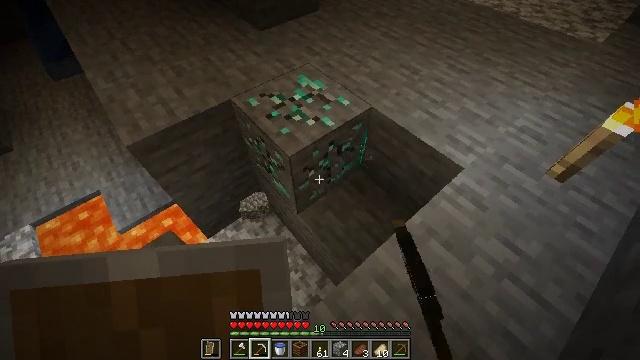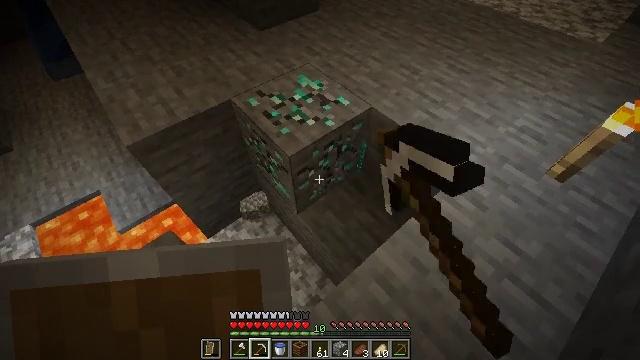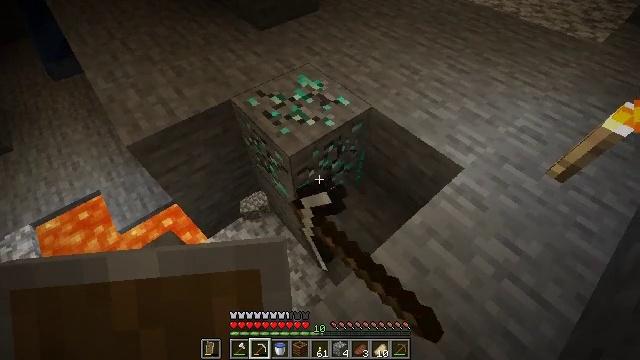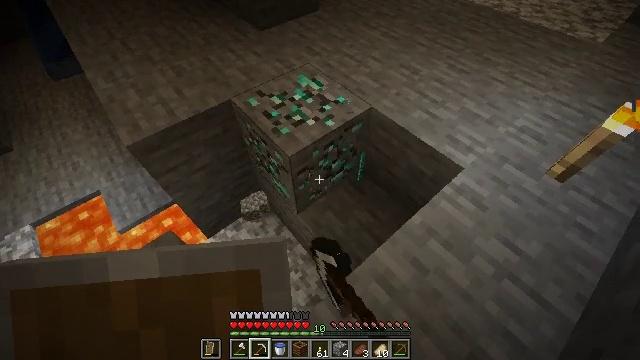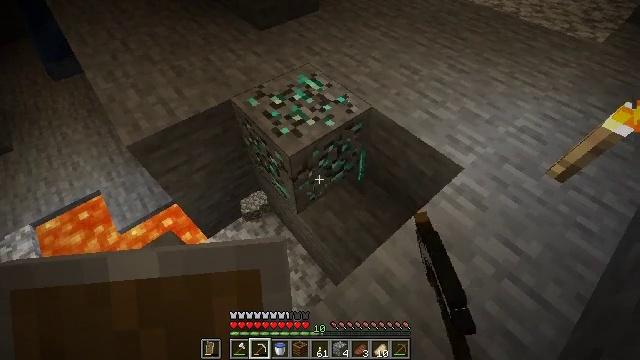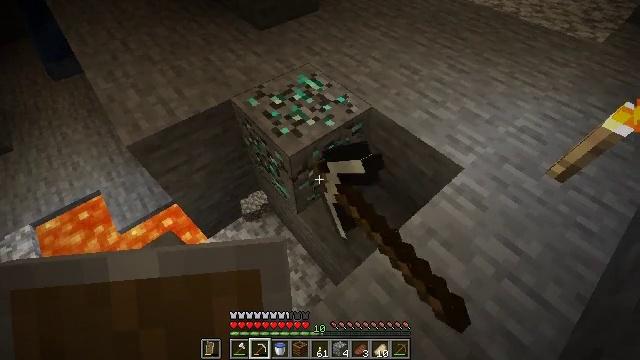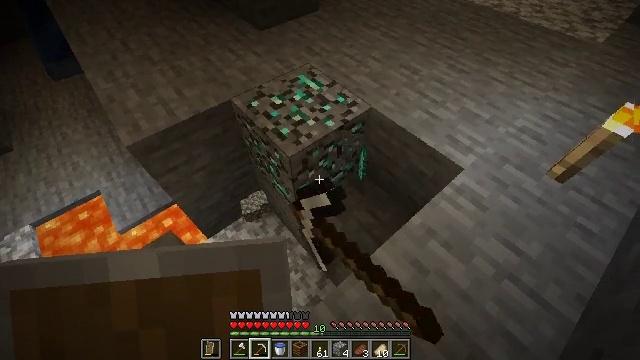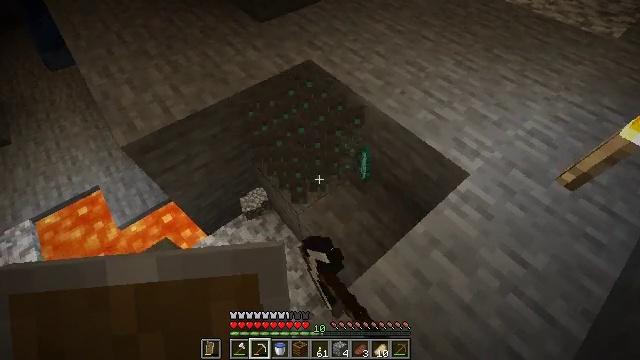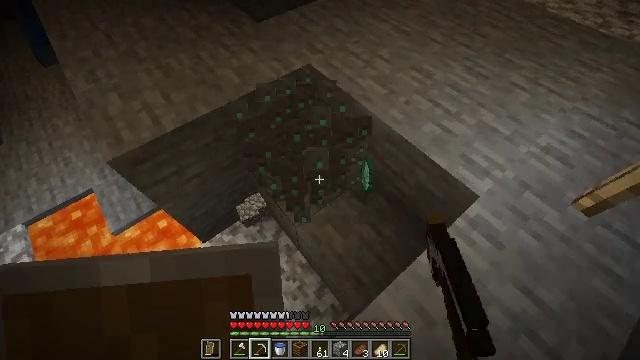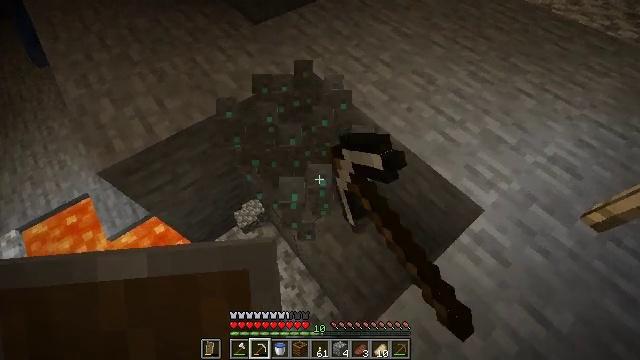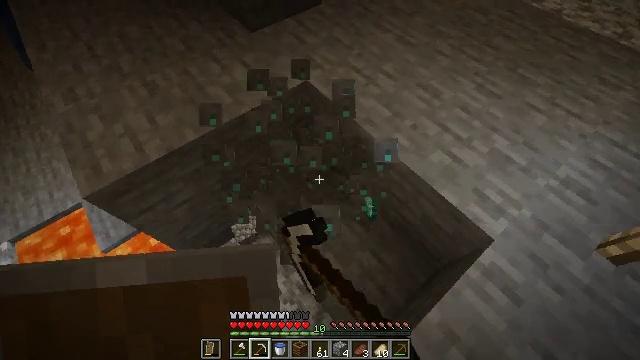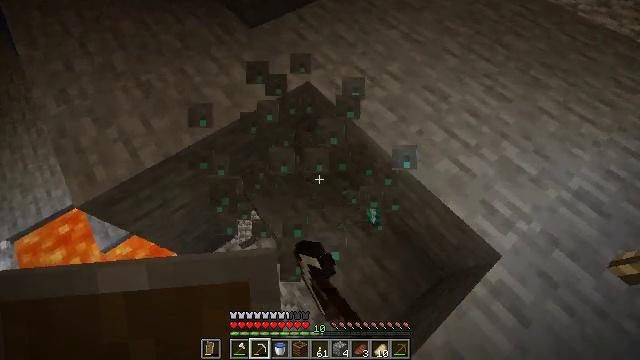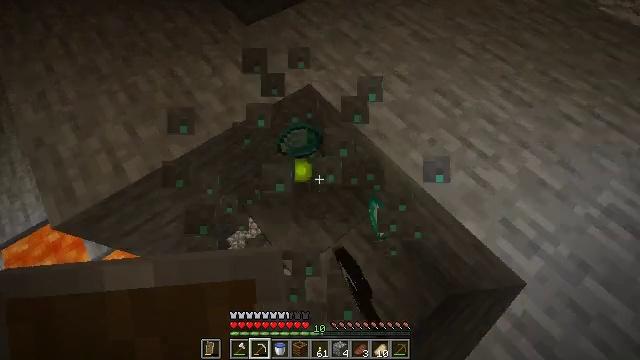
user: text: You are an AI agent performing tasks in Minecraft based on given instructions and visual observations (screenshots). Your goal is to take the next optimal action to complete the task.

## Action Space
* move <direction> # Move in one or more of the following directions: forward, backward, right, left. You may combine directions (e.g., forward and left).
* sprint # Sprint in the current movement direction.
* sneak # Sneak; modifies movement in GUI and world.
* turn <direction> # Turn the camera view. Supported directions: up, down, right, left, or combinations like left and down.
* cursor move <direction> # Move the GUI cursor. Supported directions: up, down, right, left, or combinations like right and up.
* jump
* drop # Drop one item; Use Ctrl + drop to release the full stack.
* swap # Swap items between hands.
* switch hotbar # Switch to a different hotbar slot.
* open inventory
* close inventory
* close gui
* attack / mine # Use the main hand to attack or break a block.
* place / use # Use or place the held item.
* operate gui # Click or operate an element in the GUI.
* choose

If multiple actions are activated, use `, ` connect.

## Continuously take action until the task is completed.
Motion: motion action
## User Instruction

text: Gather diamond ore with a pickaxe.
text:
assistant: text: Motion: attack / mine
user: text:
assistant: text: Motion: attack / mine
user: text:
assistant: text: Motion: attack / mine
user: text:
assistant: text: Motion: attack / mine
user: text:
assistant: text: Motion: attack / mine
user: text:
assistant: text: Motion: move forward, attack / mine
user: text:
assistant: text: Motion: move forward, turn down, attack / mine
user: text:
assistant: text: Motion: move forward, turn down, attack / mine
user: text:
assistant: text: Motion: move forward, attack / mine
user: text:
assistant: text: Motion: move forward, attack / mine
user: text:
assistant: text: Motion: move forward, turn down
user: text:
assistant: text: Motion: move forward, turn down
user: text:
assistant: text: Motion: turn down